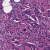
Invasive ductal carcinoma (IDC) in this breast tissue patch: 1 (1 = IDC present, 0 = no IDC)